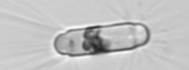
Label: Corethron_hystrix